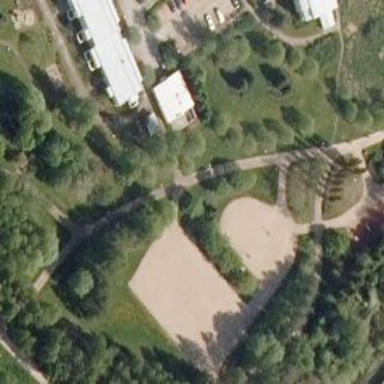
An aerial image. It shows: Soccer pitch for leisureland activities.